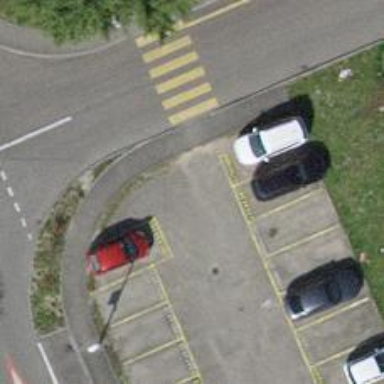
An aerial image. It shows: Road serving as parking aisle.